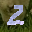
Label: 2